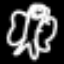
Label: angel